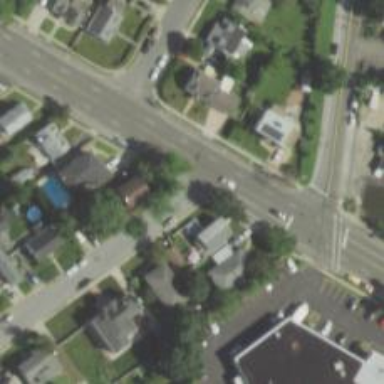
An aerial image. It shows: Unmarked crossing on the road.